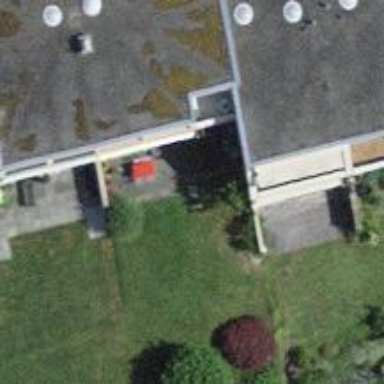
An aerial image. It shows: Terrace building.